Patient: sex M, age 69
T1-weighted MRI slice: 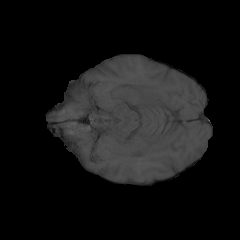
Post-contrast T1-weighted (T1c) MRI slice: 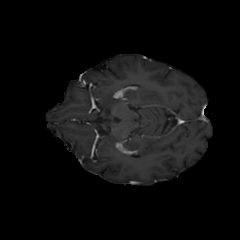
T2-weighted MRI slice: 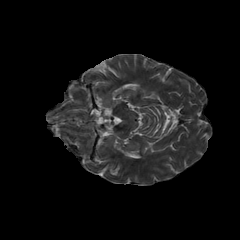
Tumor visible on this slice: no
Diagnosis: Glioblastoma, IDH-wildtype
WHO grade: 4